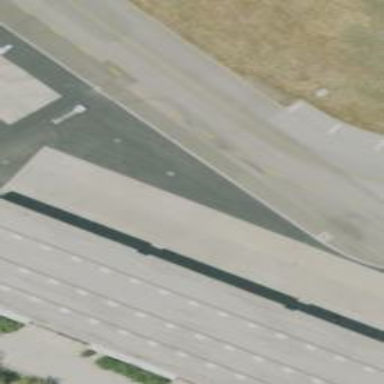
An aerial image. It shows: Hangar at the airport.